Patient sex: F
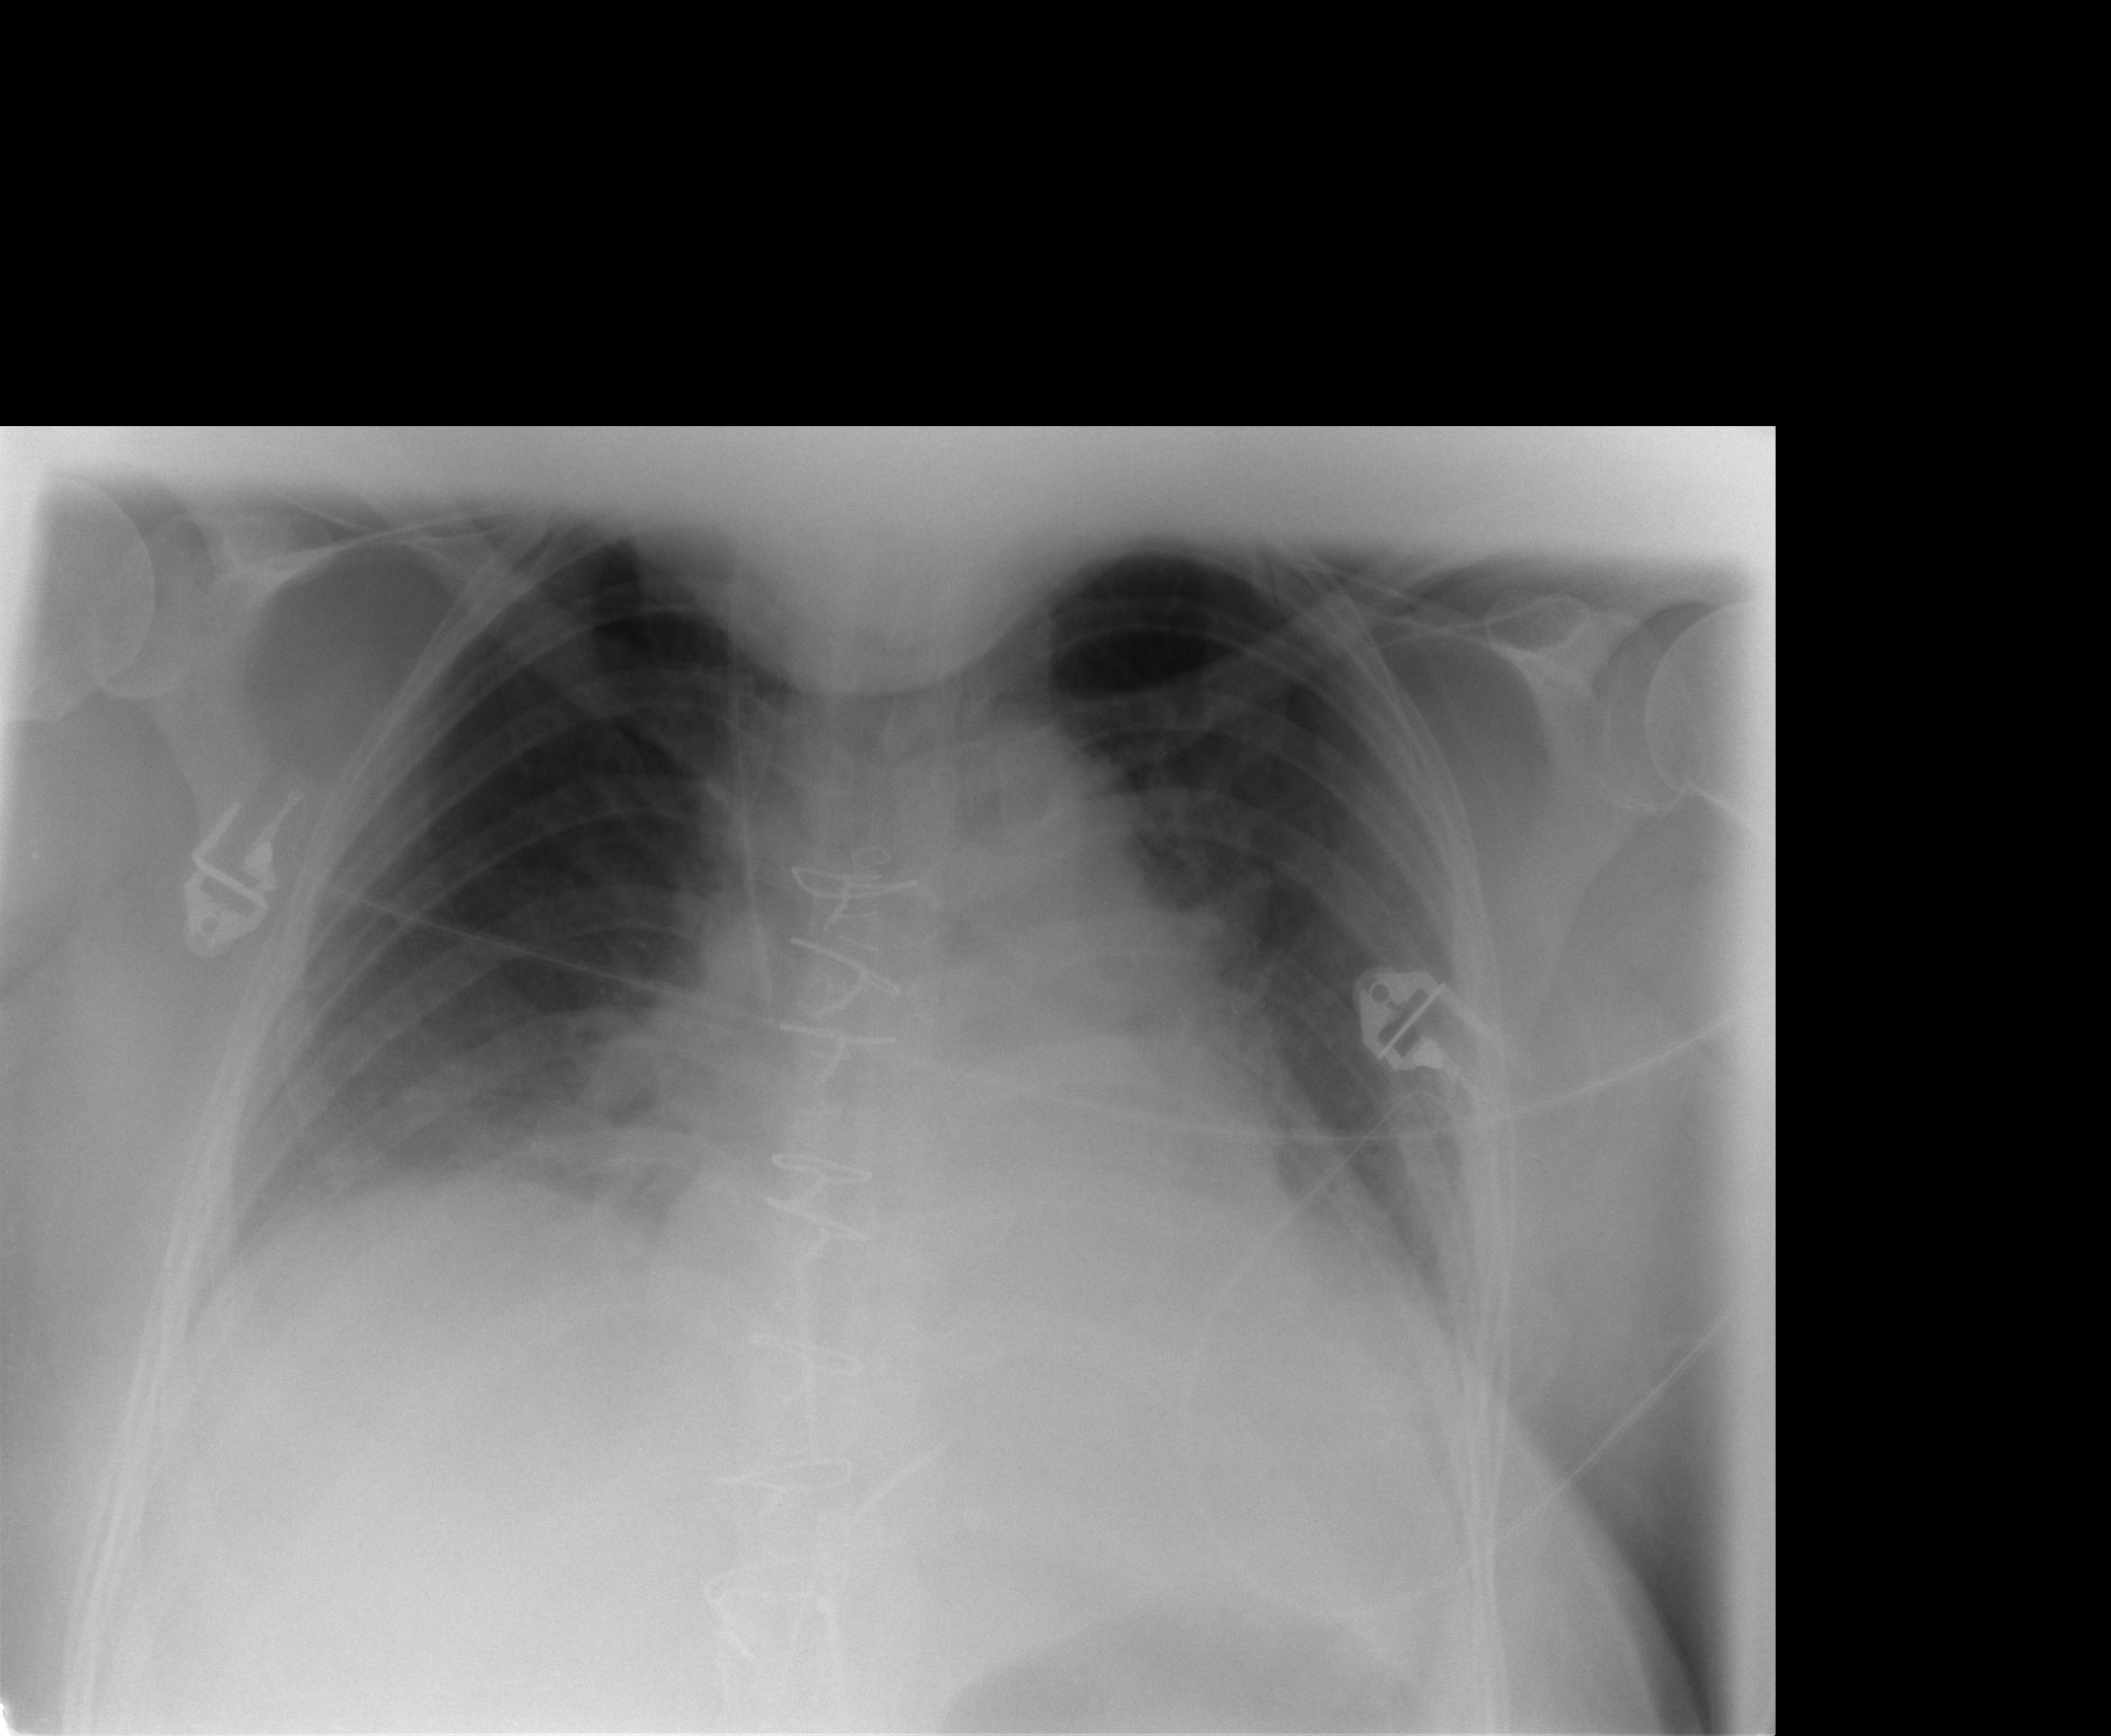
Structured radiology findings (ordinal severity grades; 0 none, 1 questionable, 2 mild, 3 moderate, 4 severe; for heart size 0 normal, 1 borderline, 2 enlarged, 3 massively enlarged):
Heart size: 0
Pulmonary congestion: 2
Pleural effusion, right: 1
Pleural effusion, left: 1
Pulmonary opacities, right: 0
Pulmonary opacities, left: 0
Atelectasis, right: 1
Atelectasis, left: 2